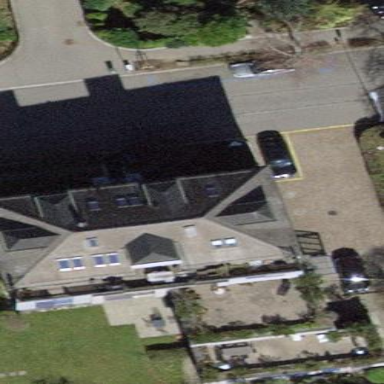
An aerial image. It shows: Hipped roof house.